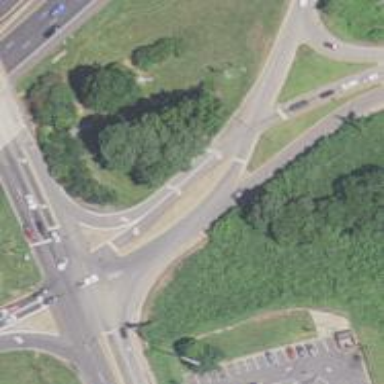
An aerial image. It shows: Footway.